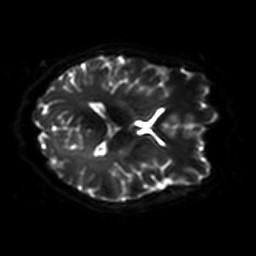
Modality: DWI
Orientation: axial
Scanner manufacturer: philips
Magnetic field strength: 7 T
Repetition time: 9.612 s
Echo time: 0.073 s